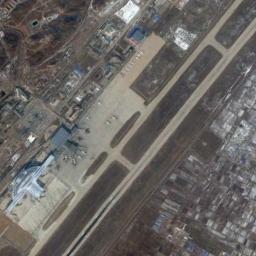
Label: airport